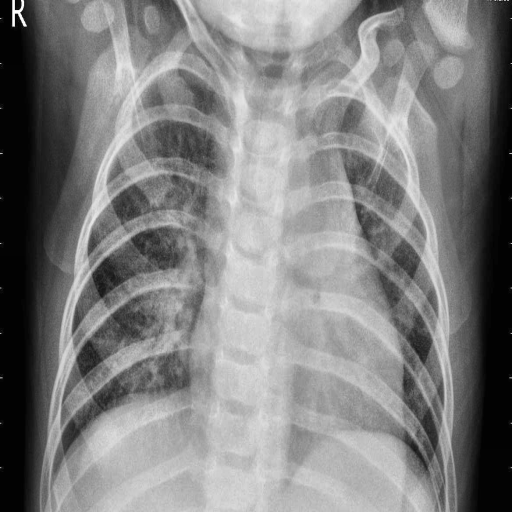
Finding: PNEUMONIA